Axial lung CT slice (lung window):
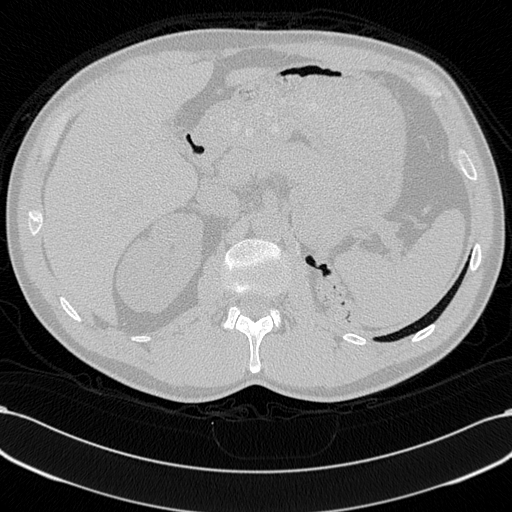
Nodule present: no